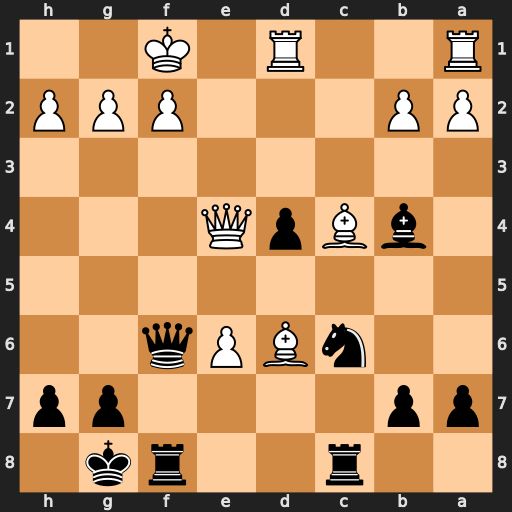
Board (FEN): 2r2rk1/pp4pp/2nBPq2/8/1bBpQ3/8/PP3PPP/R2R1K2
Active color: b
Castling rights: -
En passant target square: -
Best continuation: Qxf2#